Question: <URL>
I have the following HTML code:
'''
<ul class="advisorlist">
<li>
<div class="employee">
<address>
<a title="E-mail John Doe" href="http://www.example.com/employee.html" rel="nofollow" class="email"><strong>John Doe</strong></a>
<br><em>Academic Advisor</em>
<br>Phone: <PHONE>
<br>Fax: <PHONE>
</address>
</div>
</li>
<!-- etc -->
</ul>
'''
And the following CSS Code:
'''
ul.advisorlist {
clear:both;
list-style: none;
}
ul.advisorlist li {
float: left;
padding: 0;
margin: 10px 10px 0 10px;
width: 140px;
min-height: 200px;
height: auto !important;
height: 200px;
}
'''
The first item in the list is unaligned in Chrome on Mac/Windows. Chromium, FF, Safari, IE, etc. show all the list items correctly.

Any ideas?
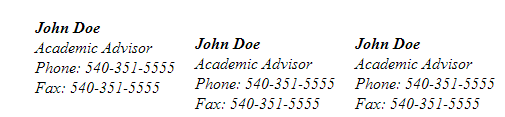
Answer: Try removing 'clear:both;' on 'ul.advisorlist'.
<URL>